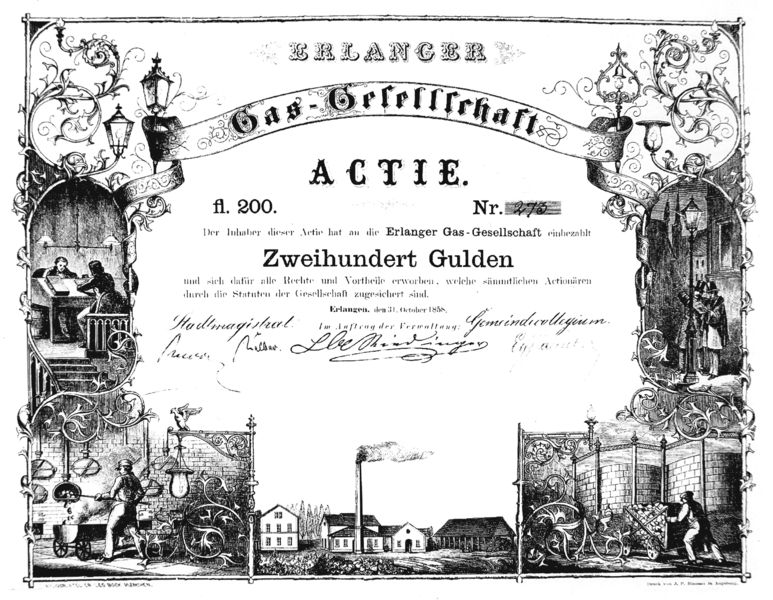
Titel: Aktie der Erlanger Gasgesellschaft mit Ansichten des Gaswerks und Gasbeleuchtung
Standort: Erlangen
Institution: Stadtarchiv
Schlagwörter: himmel, mann, weiß, landschaft, menschen, stadt, glas, grau, holz, hut, hüte, lampe, lampen, laterne, laternen, licht, männer, schmuck, schwarz, straße, tisch, zeichnung, gebäude, haus, gesellschaft, ornament, zylinder, wirtschaft, mensch, rahmen, bild, innenraum, signatur, häuser, rauch, arbeit, kamin, kamine, karren, schornstein, ranken, schrift, bilder, papier, schreibtisch, ansicht, lehrer, arbeiten, mauer, grafik, graphik, fabrik, schlot, rand, arbeiter, industrie, karre, wagen, banner, treppe, treppen, dekor, ornamente, verzierung, deutsch, stufe, stufen, tor, schlote, eisen, unterschrift, linie, kohle, technik, geld, druck, druckgraphik, schwarz-weiss, stich, titel, illustration, text, reklame, ranke, schnörkel, industrialisierung, esse, urkunde, büro, kupferstich, szenen, firma, gaslaterne, hoz, erlangen, gewinn, rocaille, schirft, hochofen, actie, aktie, aktieurkunde, arbeitsschritte, ausschnitte, buchhaltung, dokumentation, erlanger, erlanger gas-gesellschaft, finanzen, fortschritt, gas, gas-gesellschaft, gaswerk, gesellschft, graphi, gulden, kamit, maenschen, quelle, schmelzen, signaturen, unterschriften, wert, wertpapier, zertifikat, zweihundert, zweihundert gulden, gaslicht, illustrationen, mine, werte, nachtwächter, gilden, lamppen, glaser, akti, unterschriftne